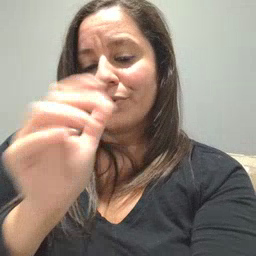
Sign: who